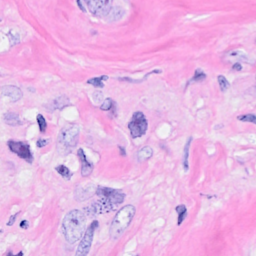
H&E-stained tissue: Breast